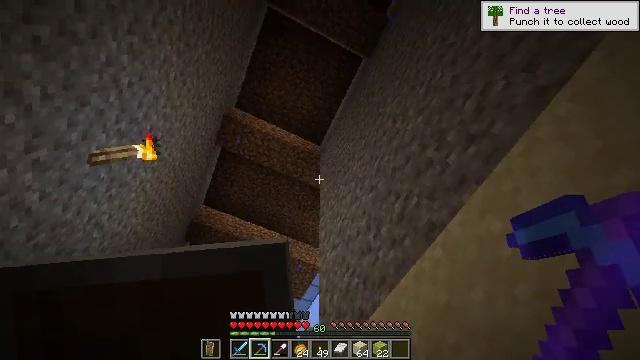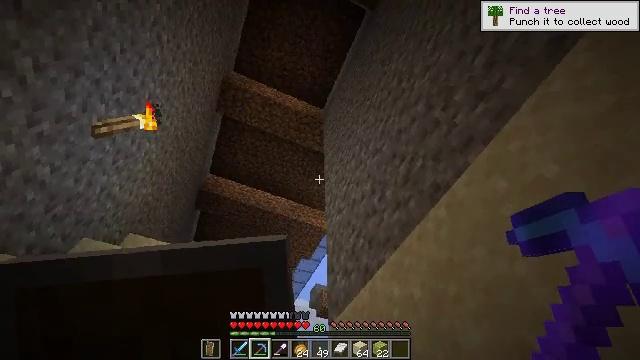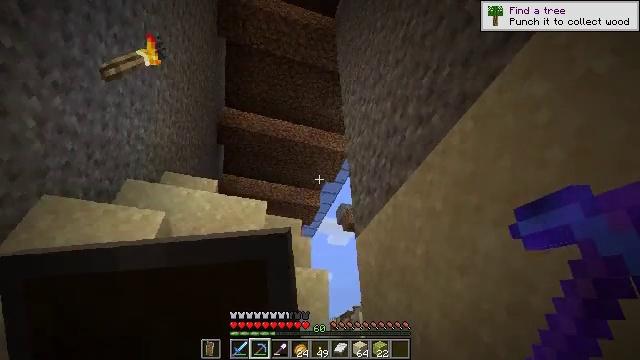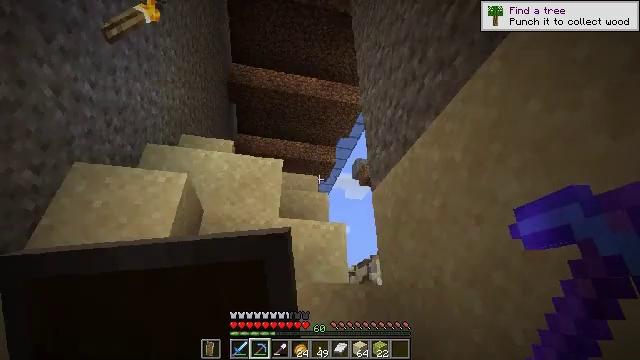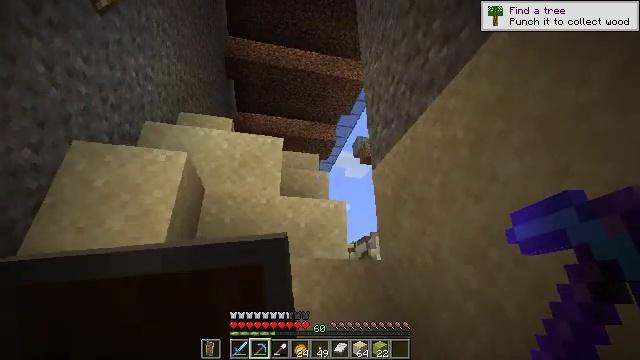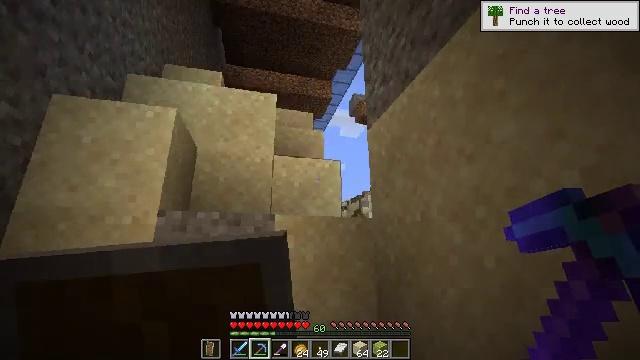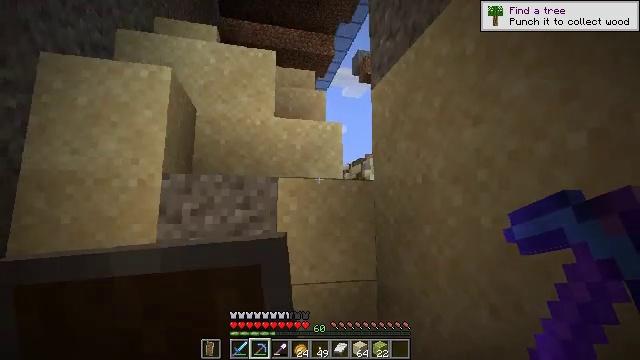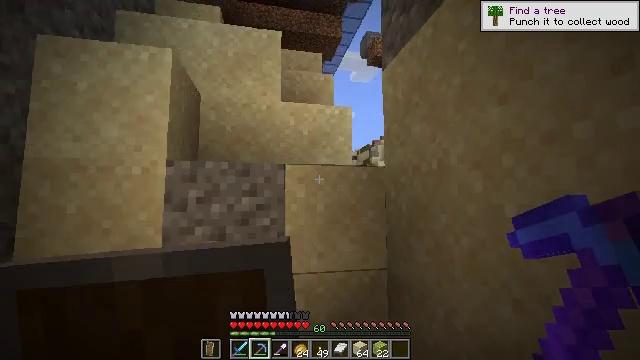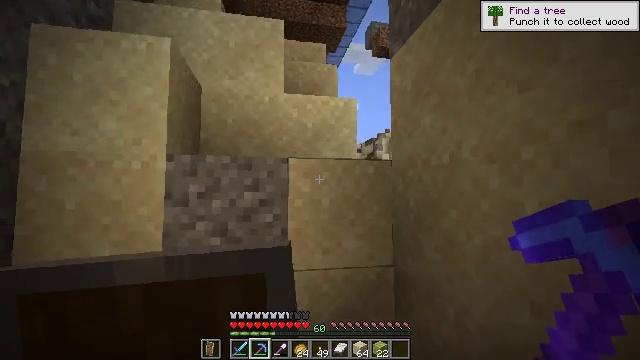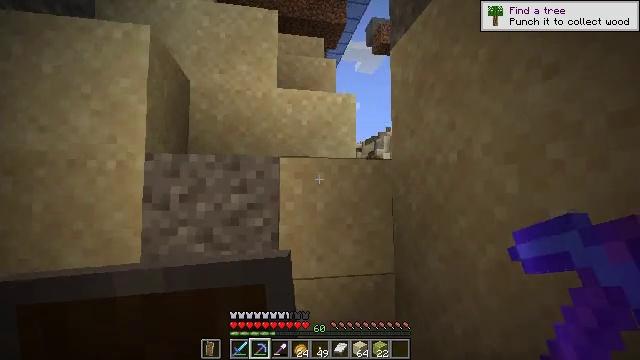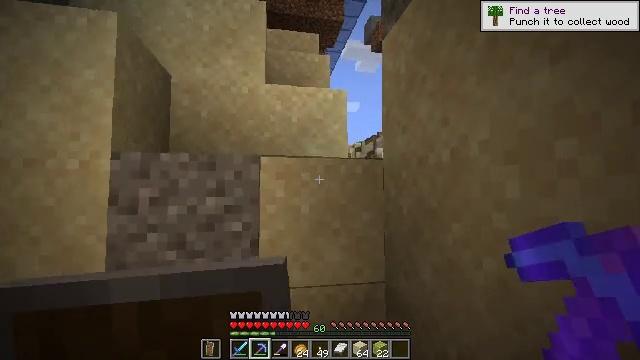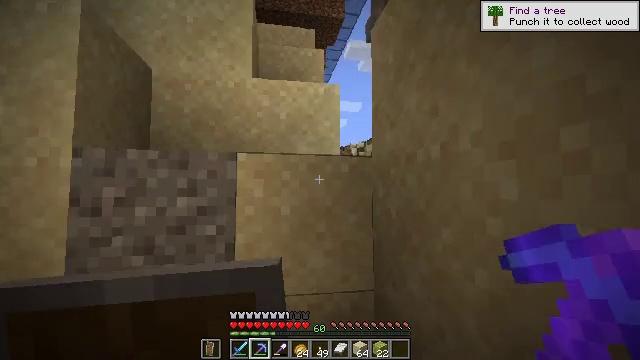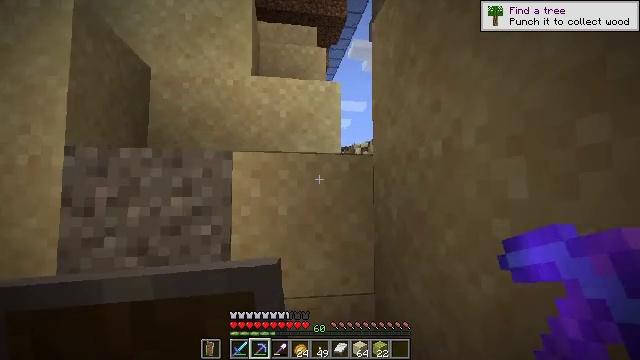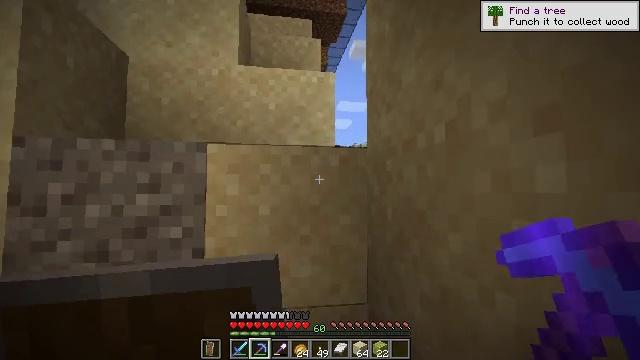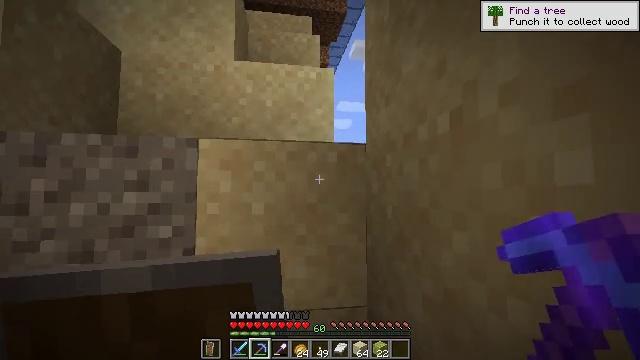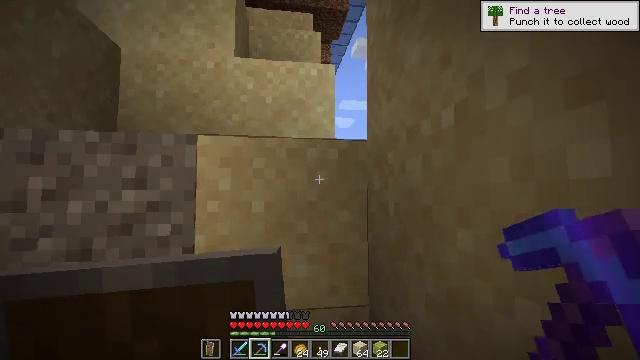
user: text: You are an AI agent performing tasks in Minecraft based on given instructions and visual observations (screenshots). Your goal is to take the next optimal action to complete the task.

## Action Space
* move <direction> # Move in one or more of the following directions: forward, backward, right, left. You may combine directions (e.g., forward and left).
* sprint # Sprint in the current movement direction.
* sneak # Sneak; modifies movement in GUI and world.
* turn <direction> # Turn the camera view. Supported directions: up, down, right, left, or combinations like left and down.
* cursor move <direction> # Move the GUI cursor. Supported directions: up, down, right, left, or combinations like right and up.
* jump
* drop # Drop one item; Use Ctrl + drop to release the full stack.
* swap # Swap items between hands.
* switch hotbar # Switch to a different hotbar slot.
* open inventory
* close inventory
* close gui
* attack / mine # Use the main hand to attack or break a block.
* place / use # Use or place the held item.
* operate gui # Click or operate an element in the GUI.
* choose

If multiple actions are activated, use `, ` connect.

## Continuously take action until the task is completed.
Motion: motion action
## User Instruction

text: Attack the ground to gather sand.
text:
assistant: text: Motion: turn left and down
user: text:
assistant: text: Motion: turn left and down
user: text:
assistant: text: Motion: turn left and down
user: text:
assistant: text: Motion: turn down
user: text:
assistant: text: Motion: turn right and down
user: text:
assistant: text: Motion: turn down
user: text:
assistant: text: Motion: move forward, turn left and down
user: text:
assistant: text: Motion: move forward, turn down
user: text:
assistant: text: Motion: move forward and move right
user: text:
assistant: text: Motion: move forward and move right
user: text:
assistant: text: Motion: move forward and move right
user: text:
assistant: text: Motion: move forward
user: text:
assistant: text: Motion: no_op
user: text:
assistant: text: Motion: no_op
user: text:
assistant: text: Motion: no_op
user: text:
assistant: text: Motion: no_op
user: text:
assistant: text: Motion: no_op
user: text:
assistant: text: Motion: no_op
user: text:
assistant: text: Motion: no_op
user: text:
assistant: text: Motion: no_op
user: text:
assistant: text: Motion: no_op
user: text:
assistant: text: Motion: move forward and move left
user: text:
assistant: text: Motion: move forward and move left, turn right
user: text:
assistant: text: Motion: move forward and move left, turn right
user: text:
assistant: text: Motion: move forward and move left, turn right
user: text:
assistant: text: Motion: turn right
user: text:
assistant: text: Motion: turn right
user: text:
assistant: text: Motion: turn right and up
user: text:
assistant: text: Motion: turn right and up
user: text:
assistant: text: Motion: turn right and up